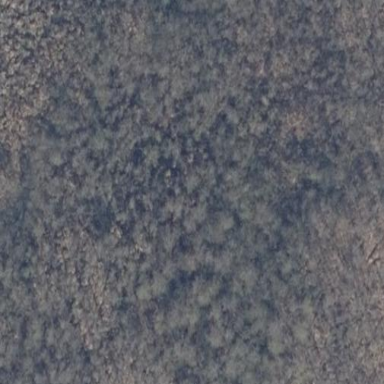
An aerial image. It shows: Patch of scrub vegetation.